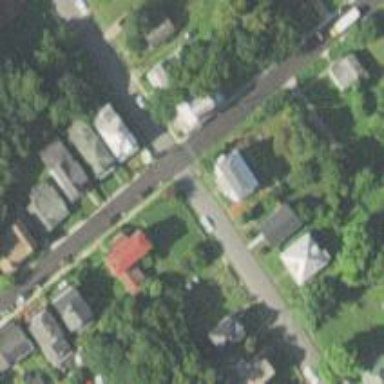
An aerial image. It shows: Neighborhood.